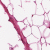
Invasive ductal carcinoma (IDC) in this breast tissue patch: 0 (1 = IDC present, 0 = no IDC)